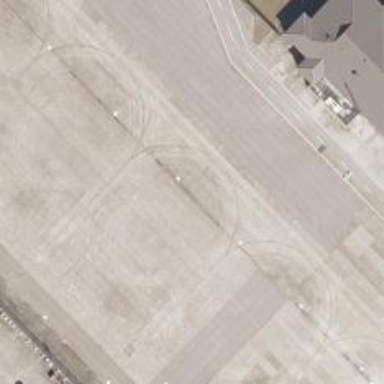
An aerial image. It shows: Image of taxiway at airport.